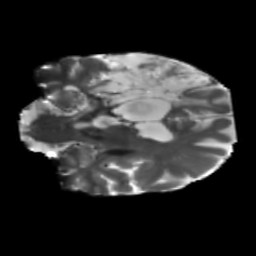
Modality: T2w
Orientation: coronal
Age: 64
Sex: male
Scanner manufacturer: siemens
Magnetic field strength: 3 T
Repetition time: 5.25 s
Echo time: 0.08 s